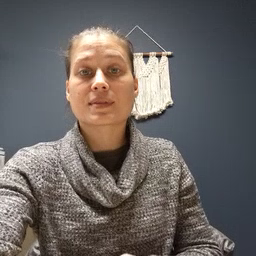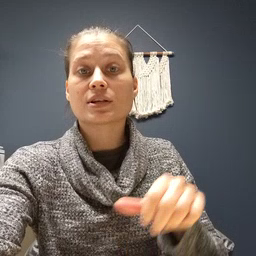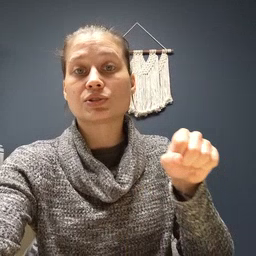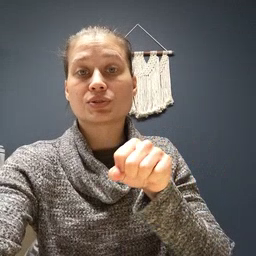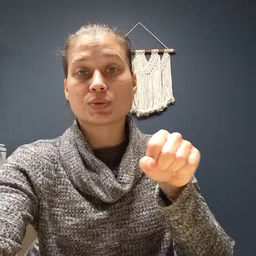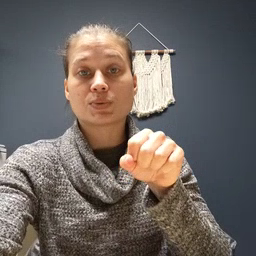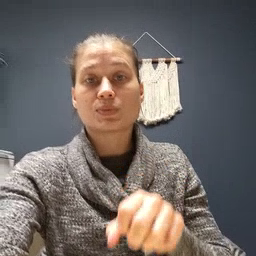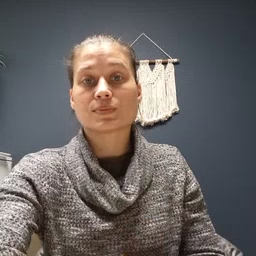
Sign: shoe